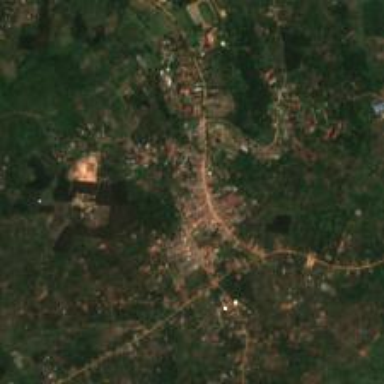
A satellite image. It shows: Town.